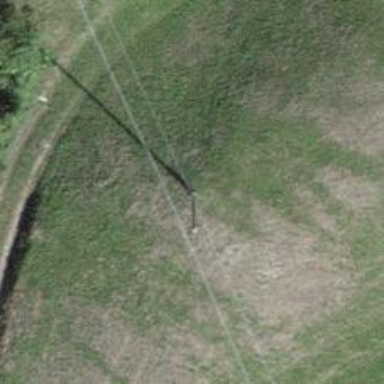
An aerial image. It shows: Power pole.